Aerial crown-view tile of a tropical tree (Barro Colorado Island, Panama), acquired 20250217:
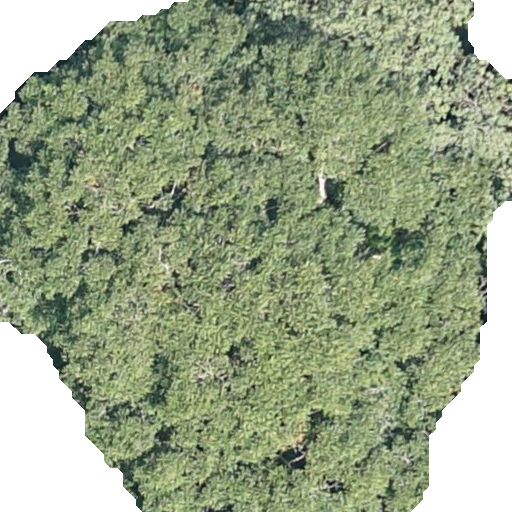
Species: Dipteryx oleifera
GBIF accepted scientific name: Dipteryx oleifera
Crown area: 376.516 m²